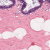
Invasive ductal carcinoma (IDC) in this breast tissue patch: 0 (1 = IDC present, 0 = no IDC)